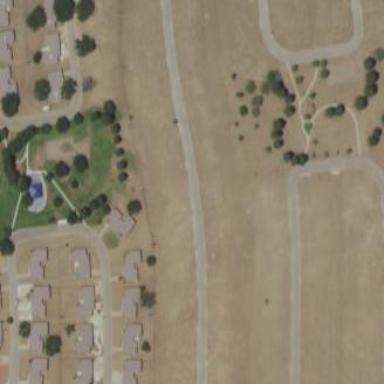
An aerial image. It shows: Residential area composed of single-family homes.